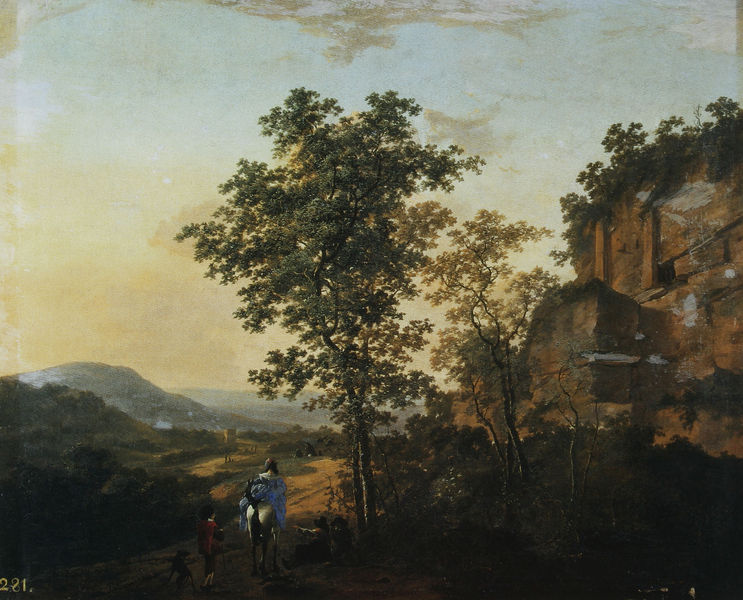
Titel: Südliche Landschaft
Künstler: Adriaen van Eemont
Standort: St. Petersburg
Institution: Schloss Pawlowsk
Schlagwörter: baum, berg, blau, blätter, dunkel, felsen, gemälde, himmel, laub, mann, schatten, wasser, weiß, wolken, baumstämme, bäume, gelb, grün, landschaft, menschen, ocker, stadt, äste, abend, braun, frau, grau, hell, hut, kleid, licht, männer, orange, pastell, schwarz, strasse, vordergrund, ölbild, blick, hund, rot, schloss, tier, tiere, weg, wiese, wolke, beige, malerei, mütze, mensch, stein, steine, signatur, öl, ast, baumstamm, dämmerung, ferne, horizont, hügel, natur, stamm, weite, zweige, büsche, pfad, rauch, sonne, haare, mantel, stoff, kind, blatt, pflanzen, tal, wald, esel, pferd, reiter, turm, beine, hufe, reiten, reiterin, ritt, schweif, hintern, italien, berge, fels, gebirge, mauer, abendsonne, grafik, sonnenuntergang, idylle, friedrich, romantik, ölgemälde, karikatur, stimmung, junge, abendrot, abendstimmung, klippe, panorama, spitzweg, ruine, knabe, burg, festung, druck, initialen, schwarzweiß, text, zeitung, flora, landschaftsbild, mensche, zahl, schiefer, wanderer, rinde, stall, fauna, bettler, gaul, nummer, legende, weinberg, burgruine, weinberge, wandere, steinbruch, steilwand, anthropologie, königliche ordnung, rückenansciht, 281, nummerireung